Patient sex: M
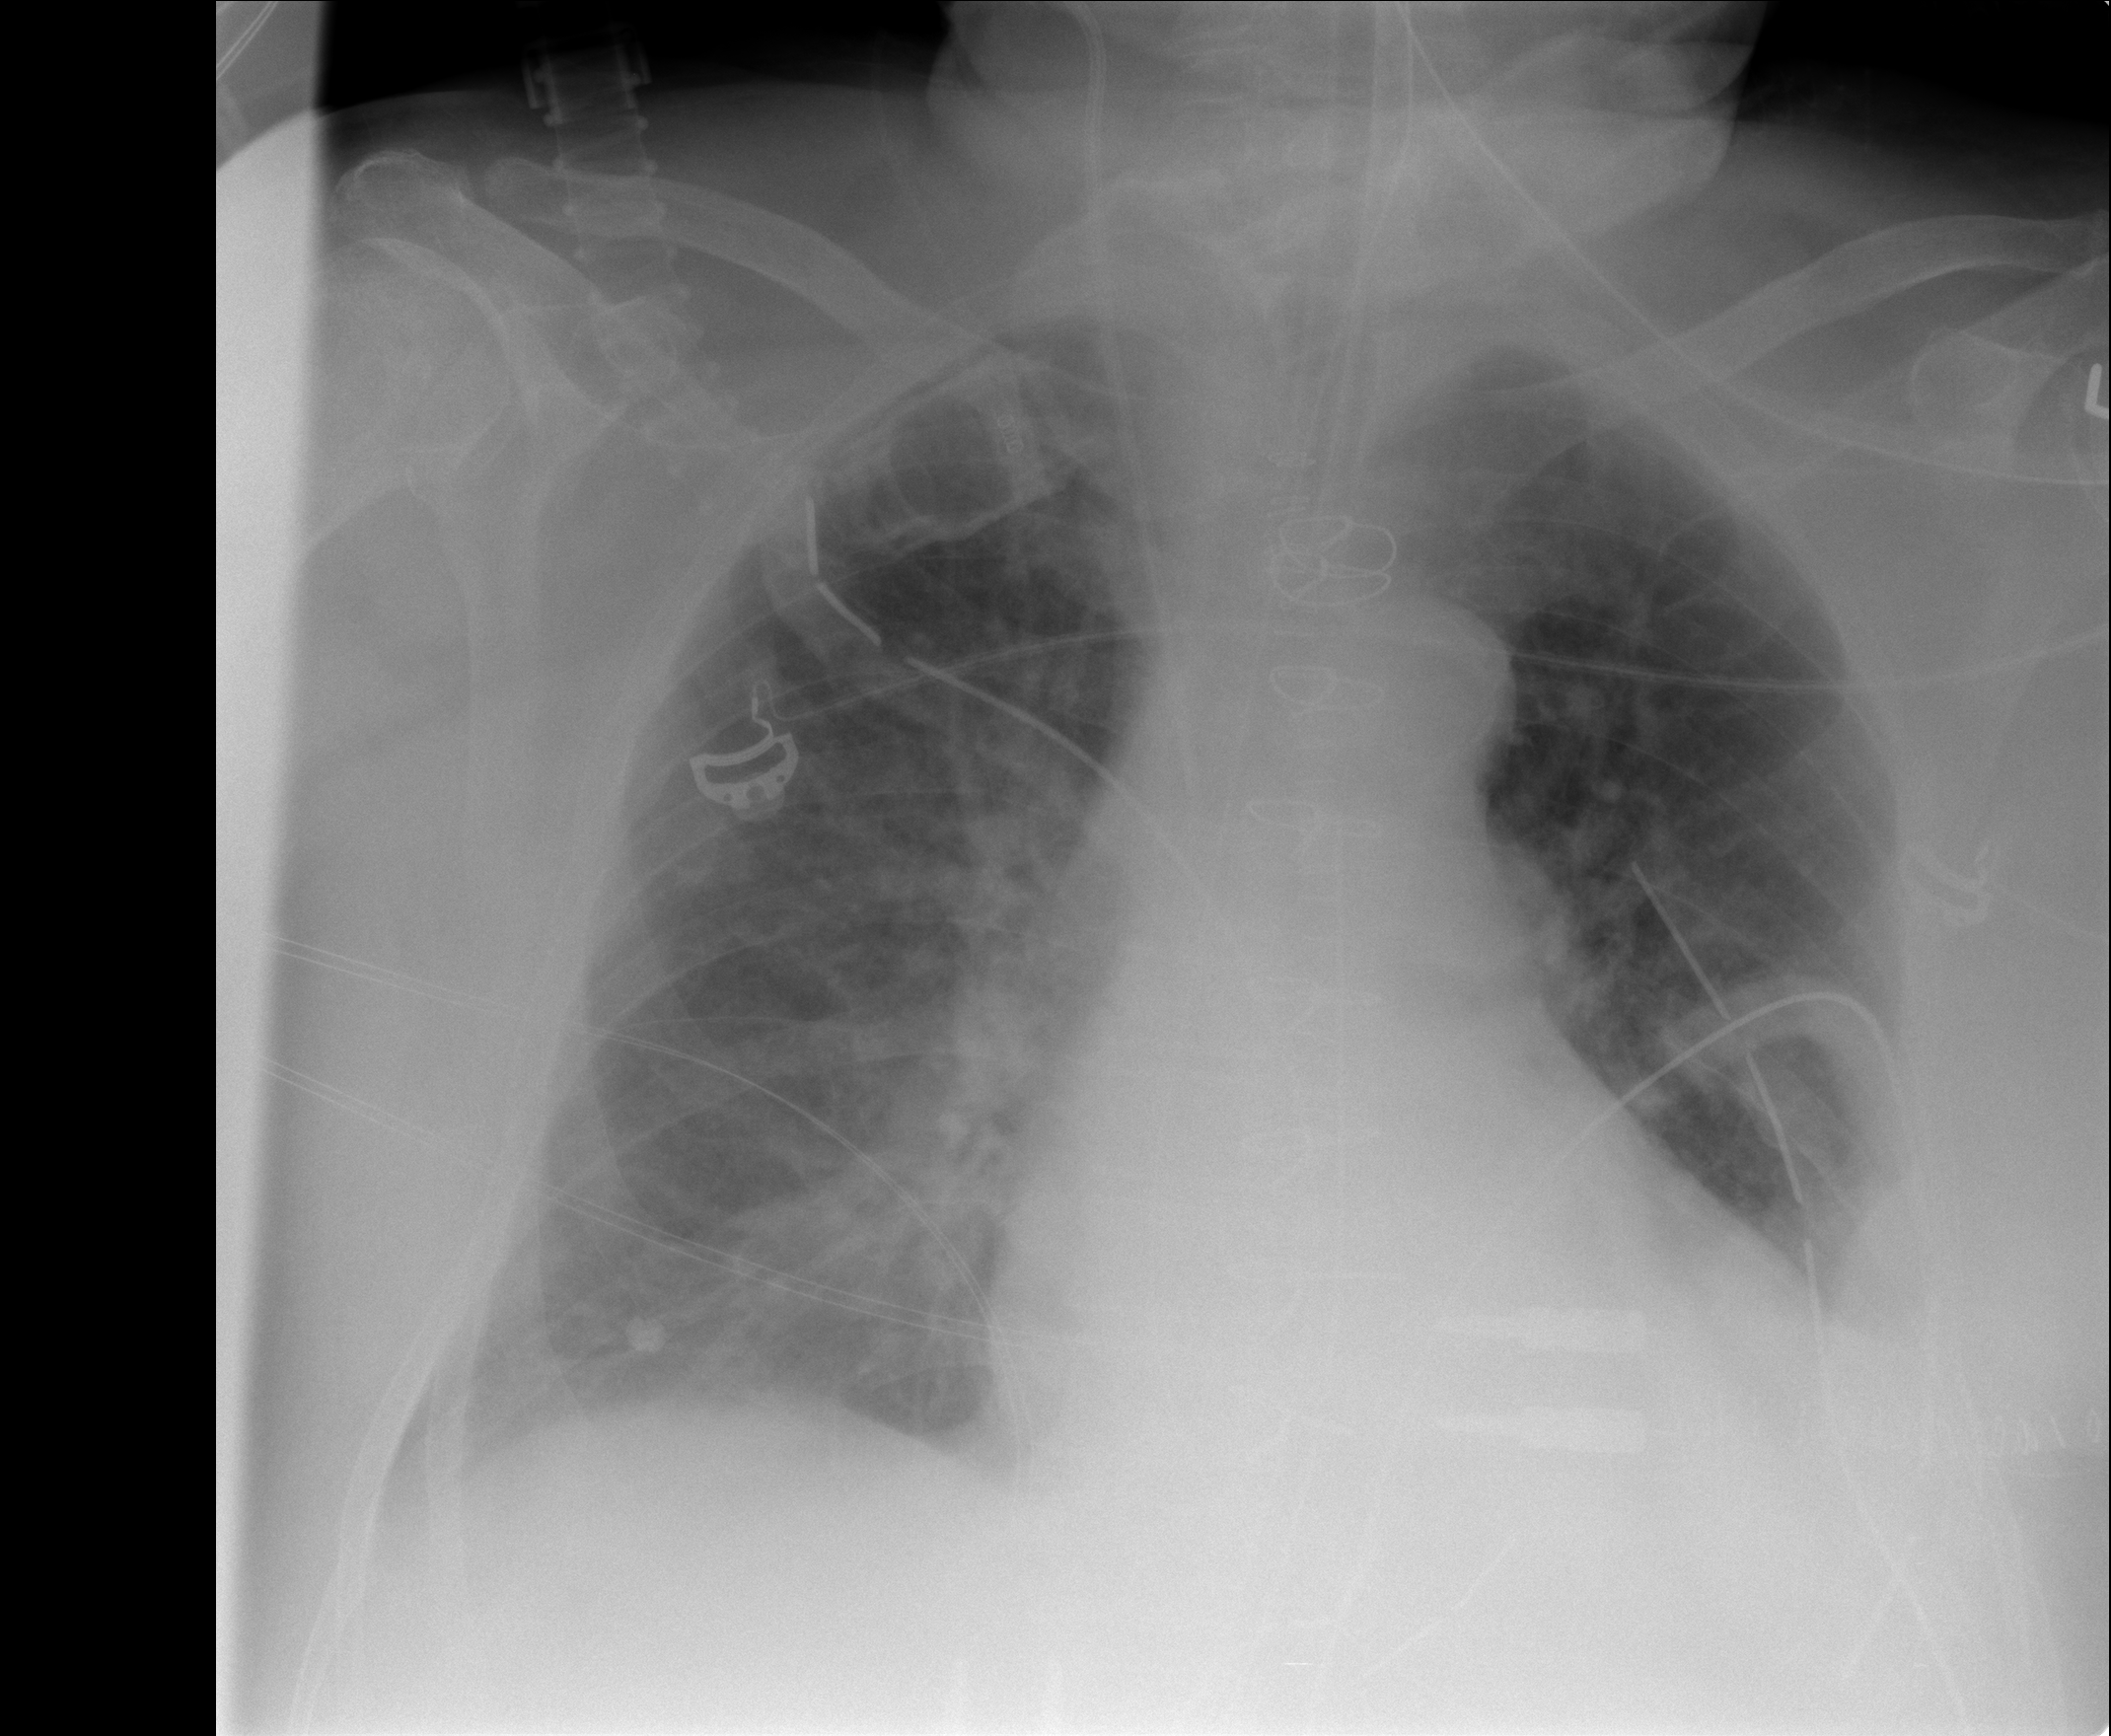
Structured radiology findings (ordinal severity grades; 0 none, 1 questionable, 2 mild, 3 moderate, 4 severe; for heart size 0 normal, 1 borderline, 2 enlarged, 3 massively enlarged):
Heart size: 1
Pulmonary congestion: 2
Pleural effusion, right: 2
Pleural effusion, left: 2
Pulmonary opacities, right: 3
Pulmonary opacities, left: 0
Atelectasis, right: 2
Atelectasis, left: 2